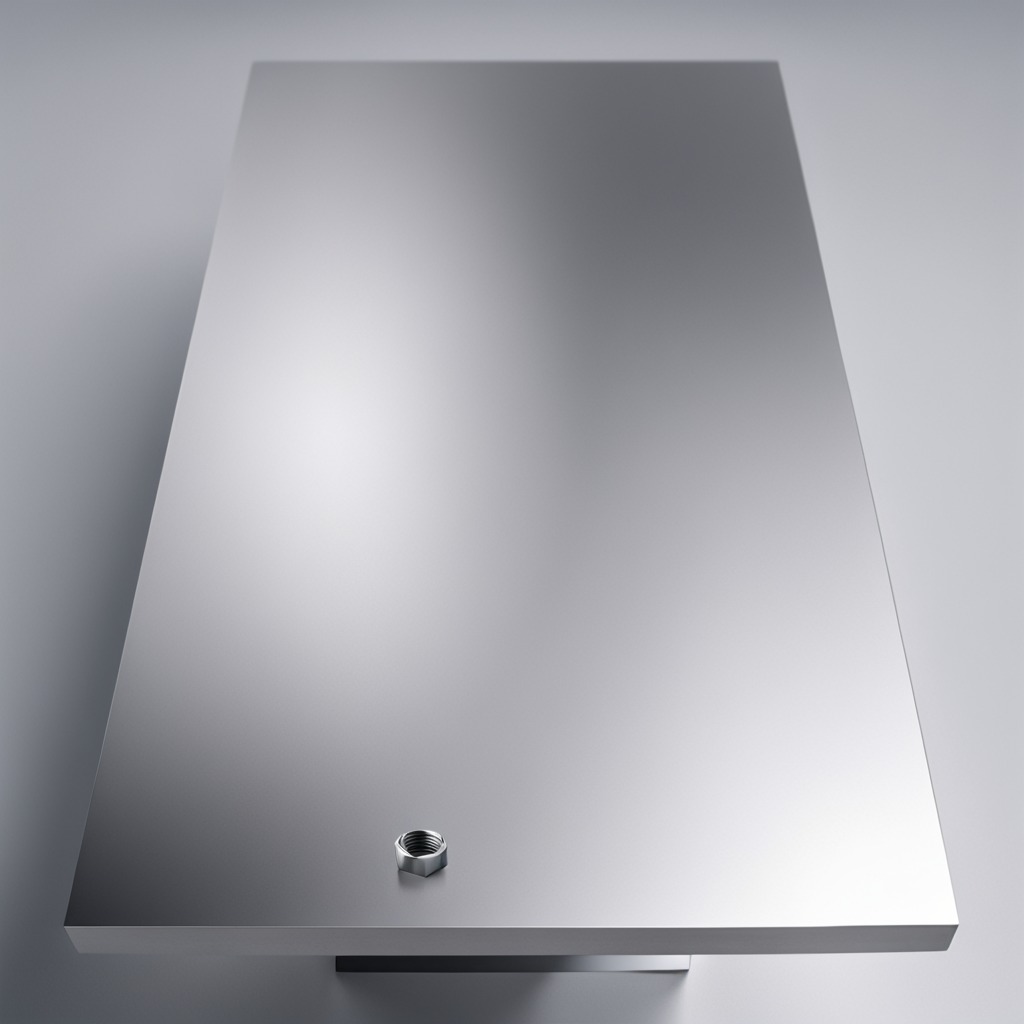
A metal nut is lying on the stainless steel table in a high-end prototyping lab.